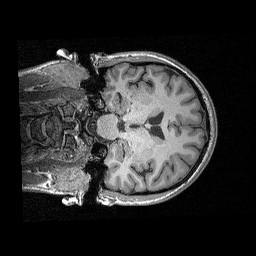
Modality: T1w
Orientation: coronal
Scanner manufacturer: siemens
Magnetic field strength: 3 T
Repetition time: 2.3 s
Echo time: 0.00298 s